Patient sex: M
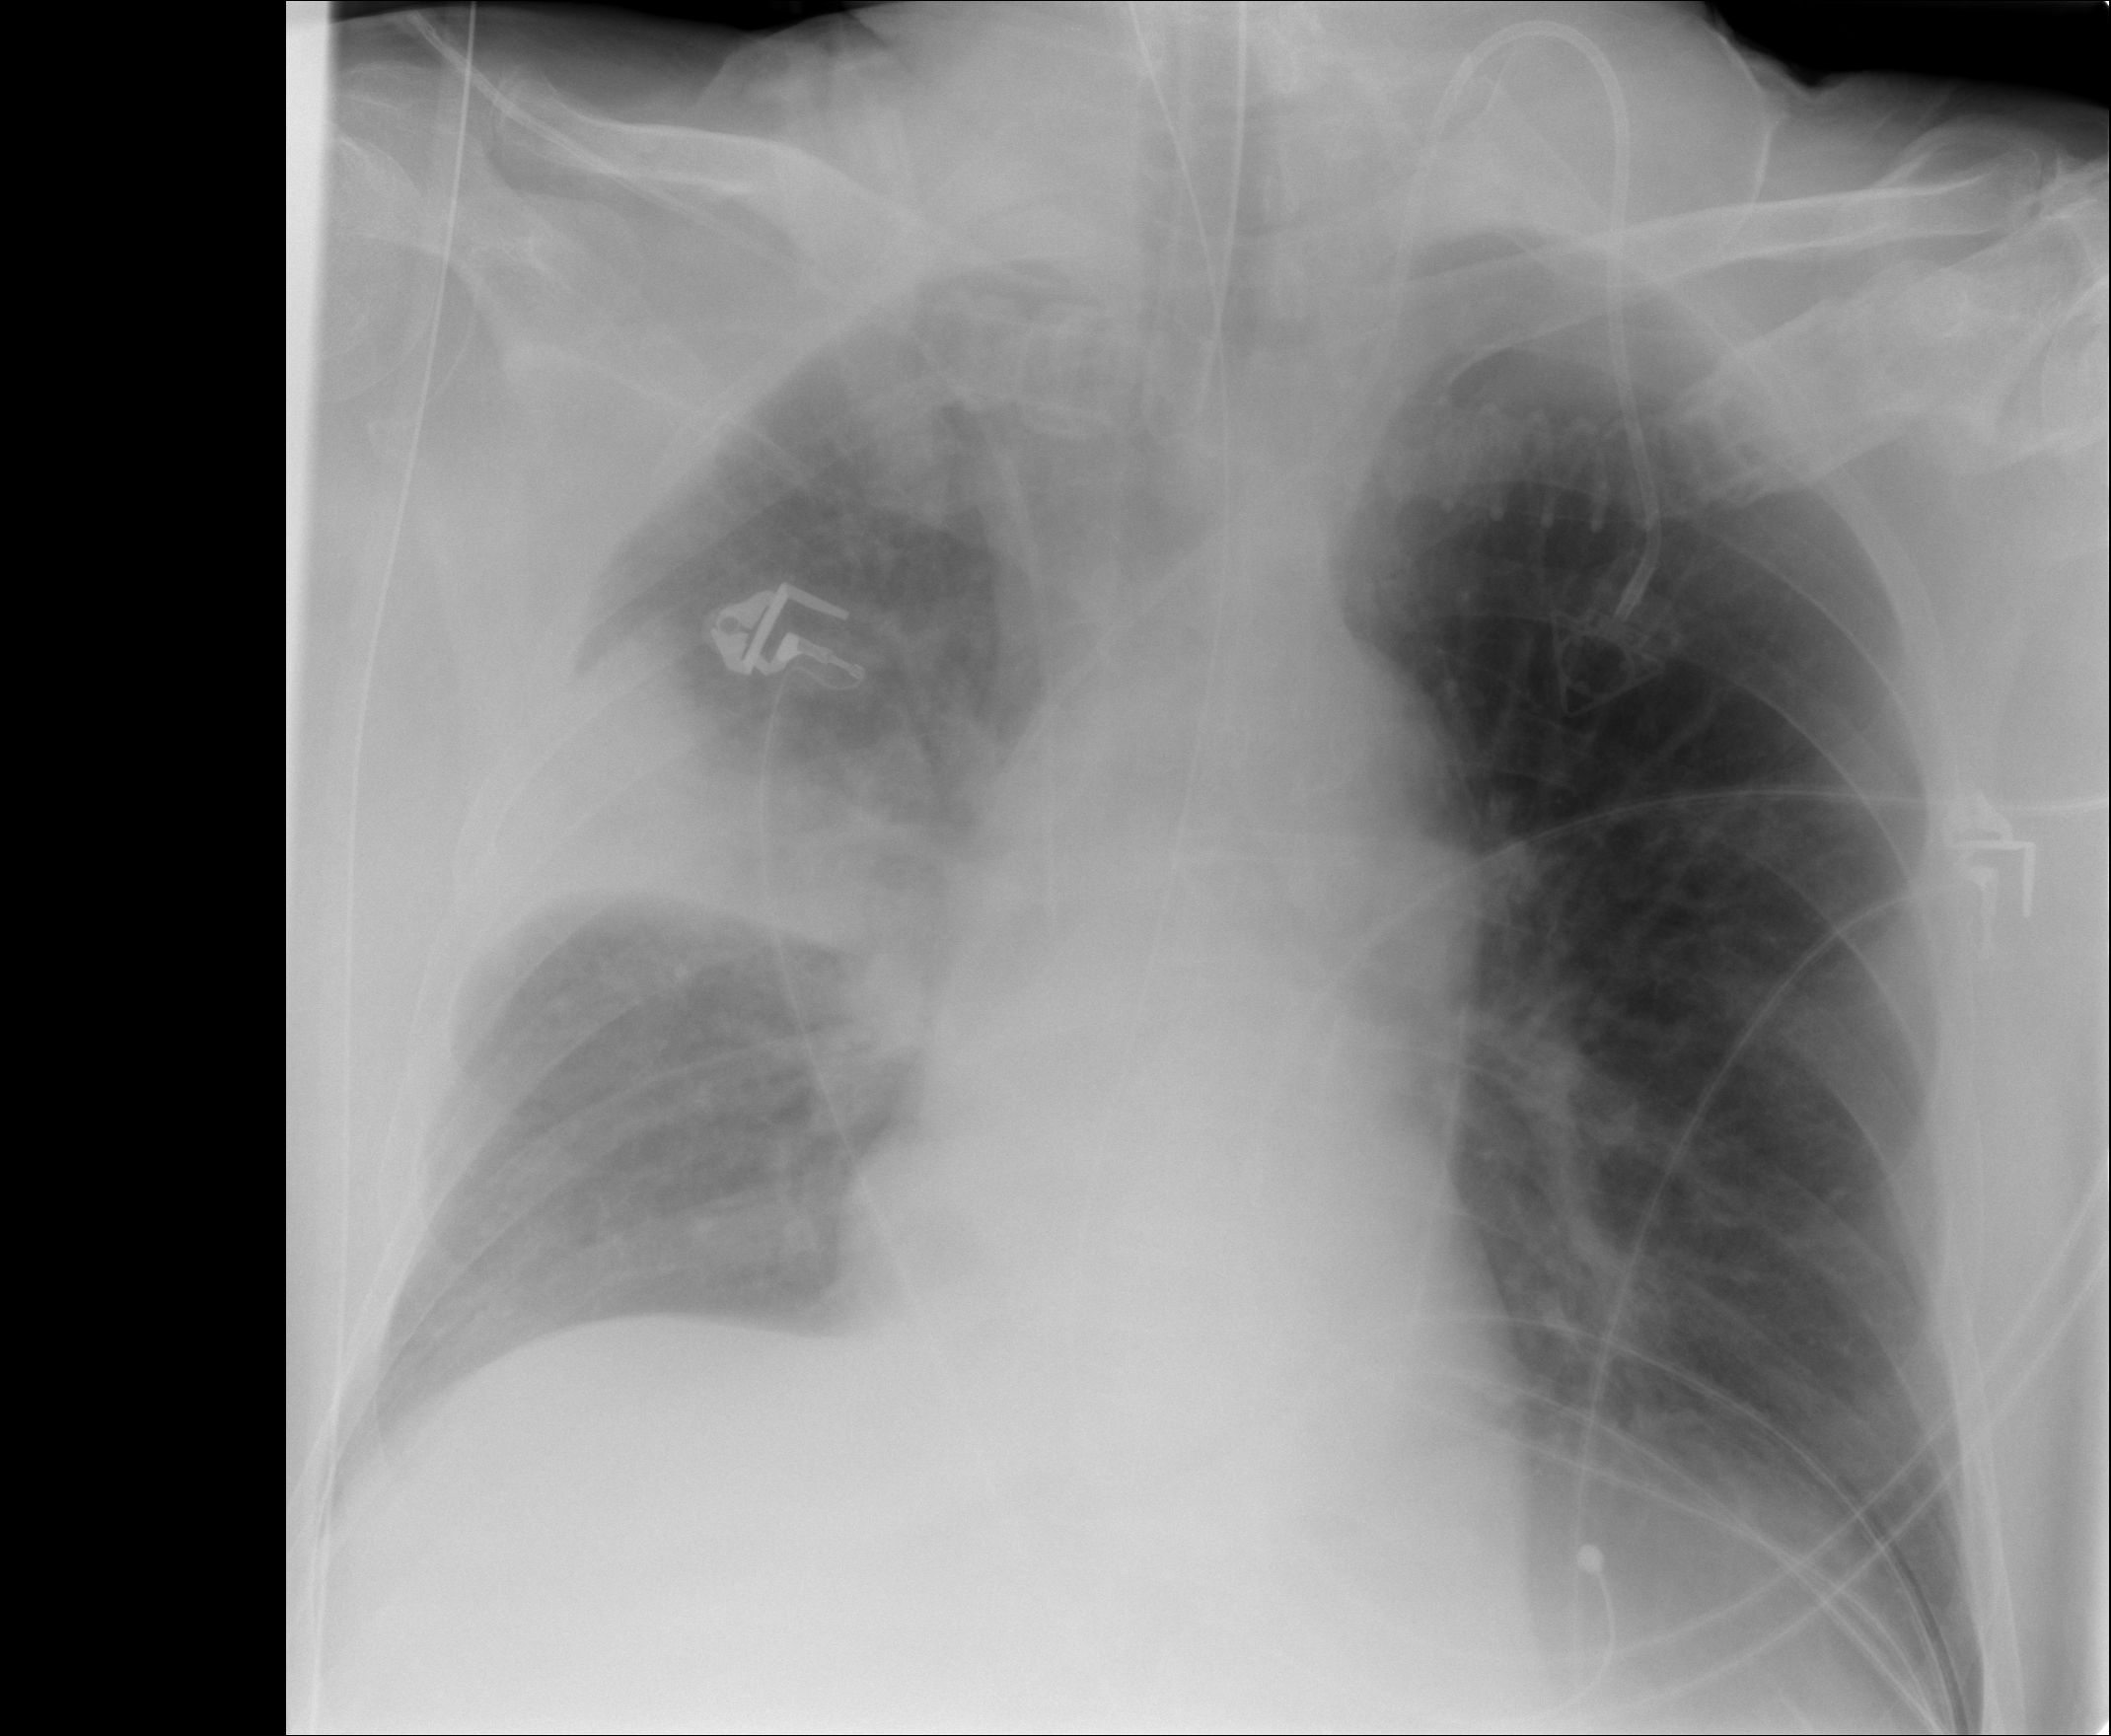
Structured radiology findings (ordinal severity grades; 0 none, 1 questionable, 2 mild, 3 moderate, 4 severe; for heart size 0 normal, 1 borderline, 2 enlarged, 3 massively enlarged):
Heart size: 0
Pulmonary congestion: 0
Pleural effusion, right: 3
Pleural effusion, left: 0
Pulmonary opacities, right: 3
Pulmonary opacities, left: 1
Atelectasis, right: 0
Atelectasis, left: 1